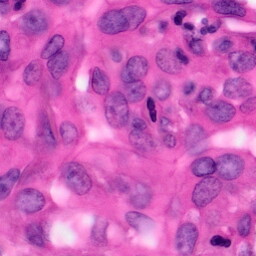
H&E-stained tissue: Pancreatic